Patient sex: M
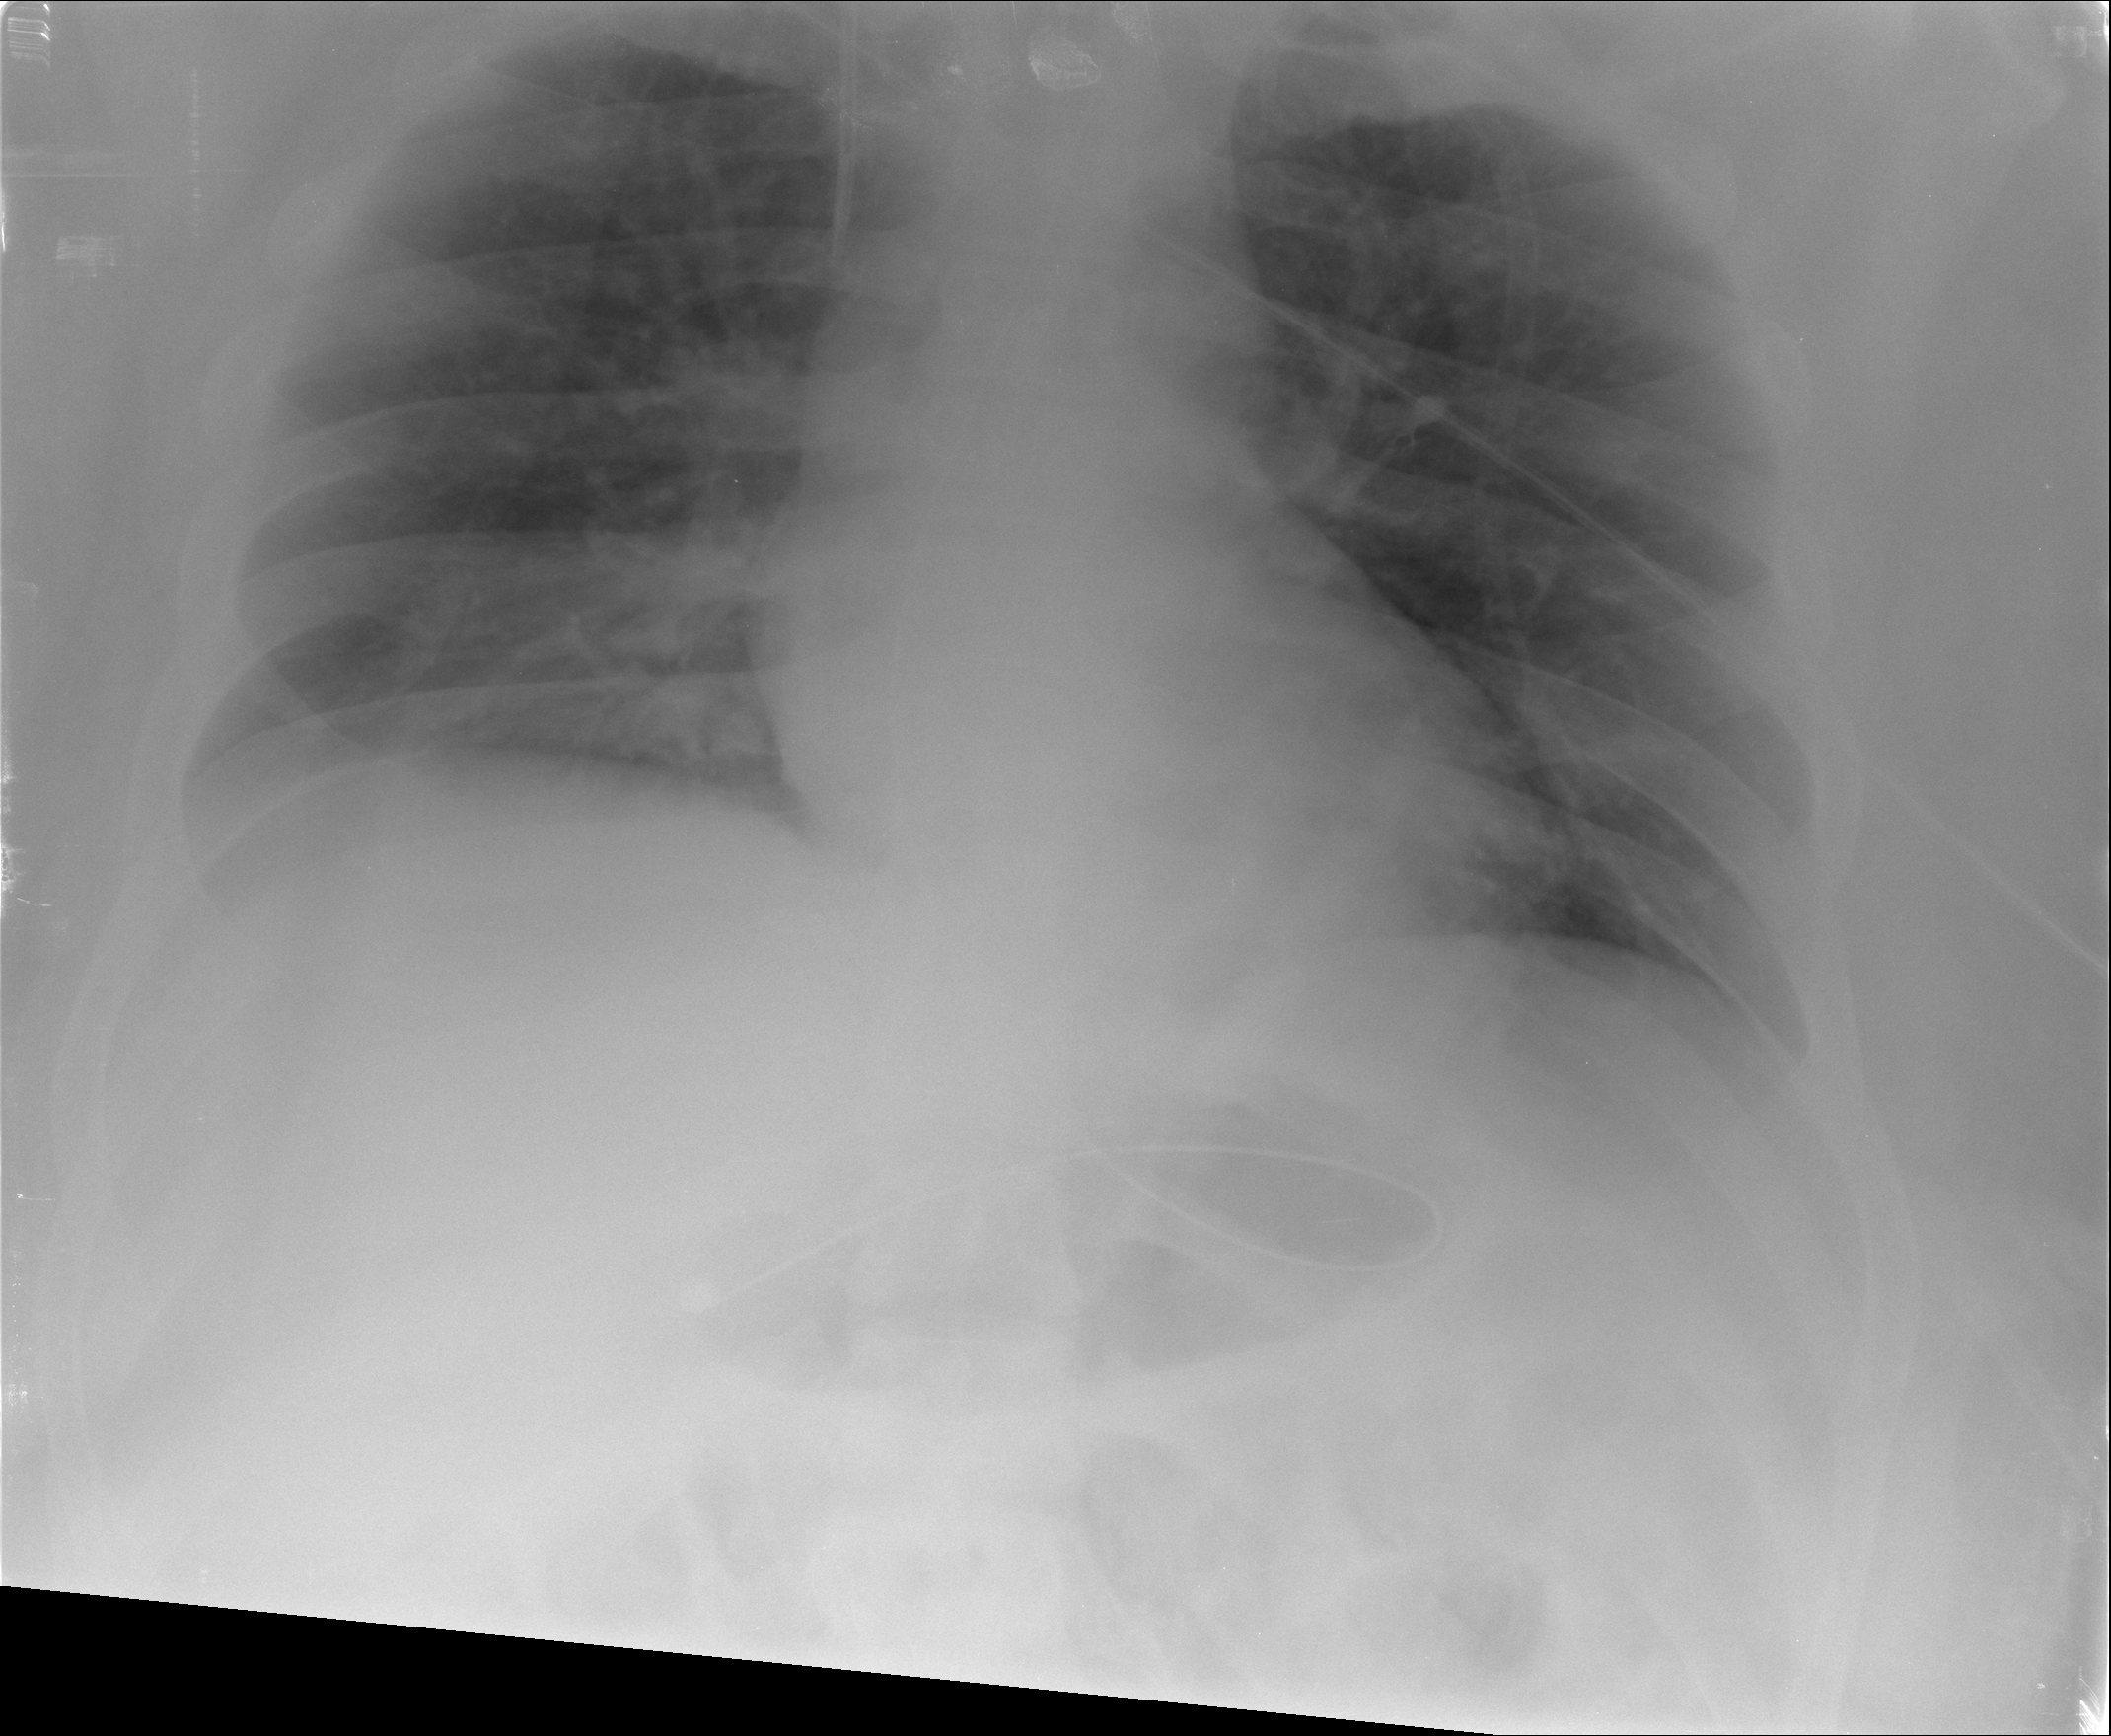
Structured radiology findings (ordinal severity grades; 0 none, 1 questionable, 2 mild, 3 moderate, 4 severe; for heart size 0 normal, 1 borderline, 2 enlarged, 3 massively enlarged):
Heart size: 0
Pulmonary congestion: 1
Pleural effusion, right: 0
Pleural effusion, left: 2
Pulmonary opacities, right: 1
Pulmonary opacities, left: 0
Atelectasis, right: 2
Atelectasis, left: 2